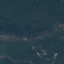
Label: Forest